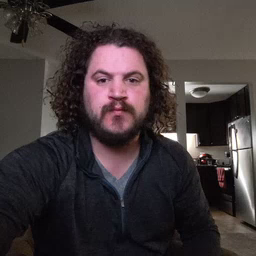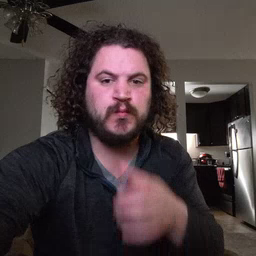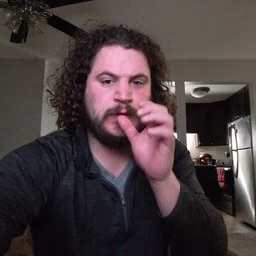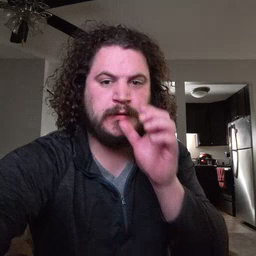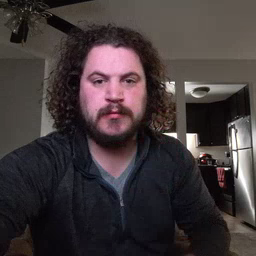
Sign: drink